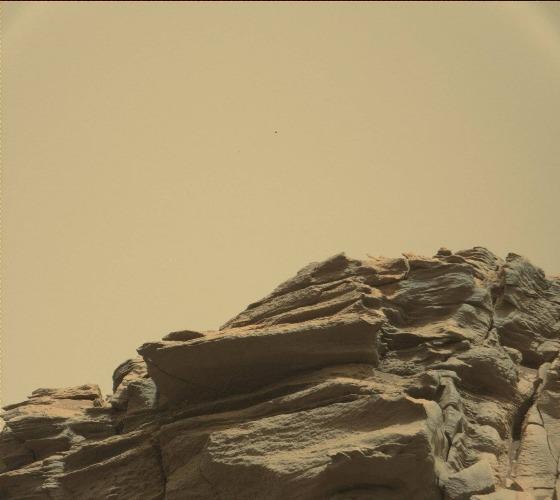
Terrain classes present: Bedrock, Sky / Distant Mountains